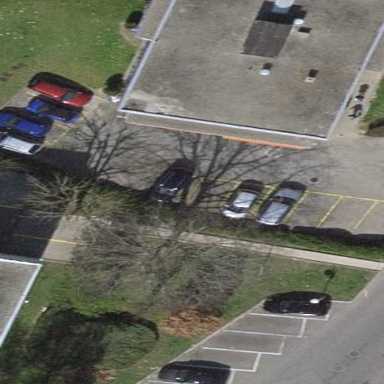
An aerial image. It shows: Parking area with surface.